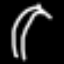
Label: palm tree